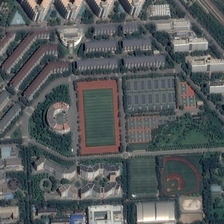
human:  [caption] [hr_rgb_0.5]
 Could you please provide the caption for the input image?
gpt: many buildings and green trees are in a school with a playground and a baseball field .

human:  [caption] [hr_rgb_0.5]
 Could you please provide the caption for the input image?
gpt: many buildings and green trees are in a school with a playground and a baseball field .

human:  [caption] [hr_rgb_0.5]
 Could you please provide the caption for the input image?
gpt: many buildings and green trees are in a school with a playground and a baseball field .

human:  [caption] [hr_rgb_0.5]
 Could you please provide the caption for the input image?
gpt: many buildings and green trees are in a school with a playground and a baseball field .

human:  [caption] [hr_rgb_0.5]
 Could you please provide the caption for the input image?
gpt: many buildings and green trees are in a school with a playground and a baseball field .